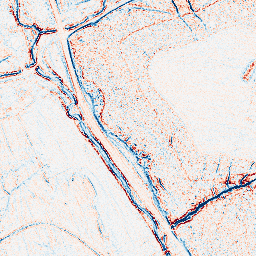
Category: edge_preserving
Decomposition family: bilateral
Decomposition parameters: d: 5
sigma_color: 150
sigma_space: 50
Upsampling method: bicubic
Upsampling parameters: scale: 2
Upsampling scale: 2